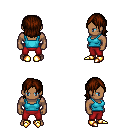
a pixel art fantasy rpg character, male body template, human, dark skin, teal pirate shirt, red pants, brown long bangs hairstyle, gold boots, four views (front, back, left, right), 2x2 character sprite sheet, small pixel art, hard edges, no anti-aliasing